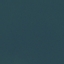
Label: SeaLake